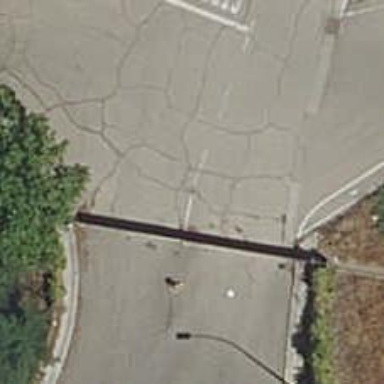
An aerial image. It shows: Swing gate.